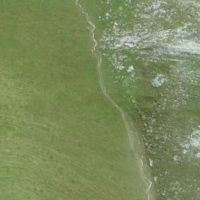
EUNIS habitat code: 26
Species observed at this site:
Hedysarum hedysaroides